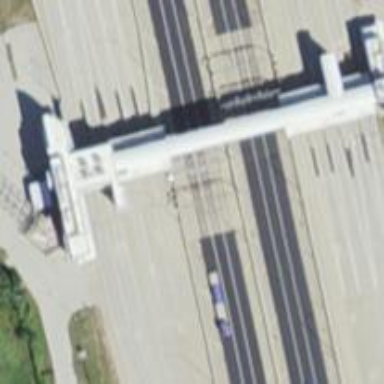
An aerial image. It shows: Toll gantry on the road.